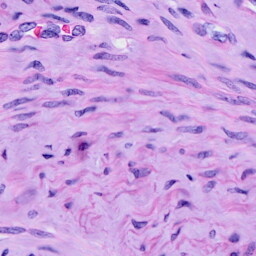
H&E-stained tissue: Cervix